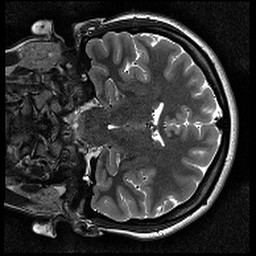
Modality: T2w
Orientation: coronal